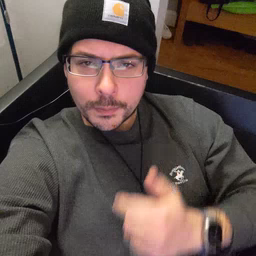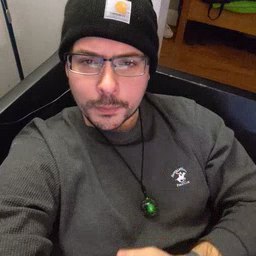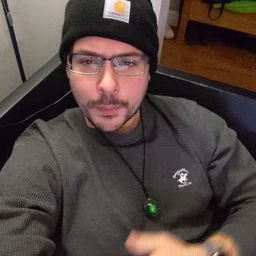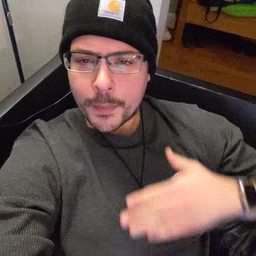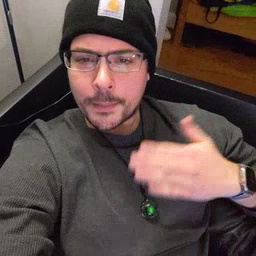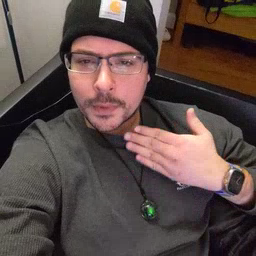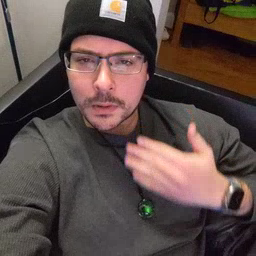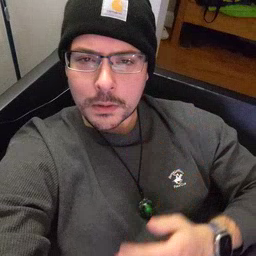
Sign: happy